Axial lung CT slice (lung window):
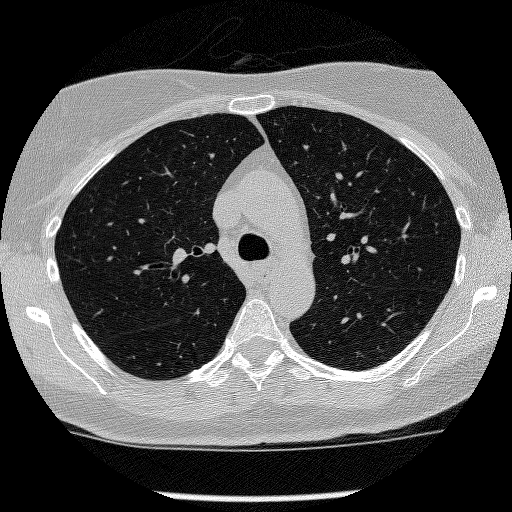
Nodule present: no